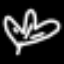
Label: leaf